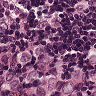
Metastatic tissue present: yes